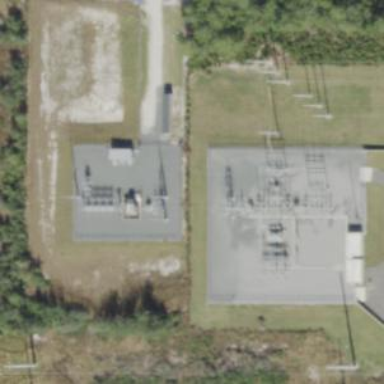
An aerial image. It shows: Distribution level power substation surrounded by fence.